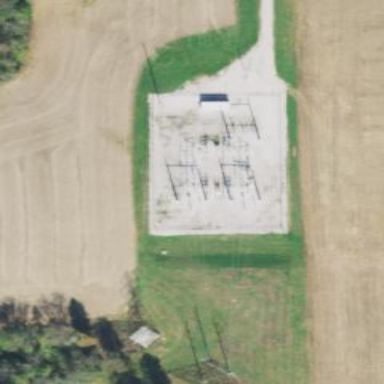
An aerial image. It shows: Power substation.